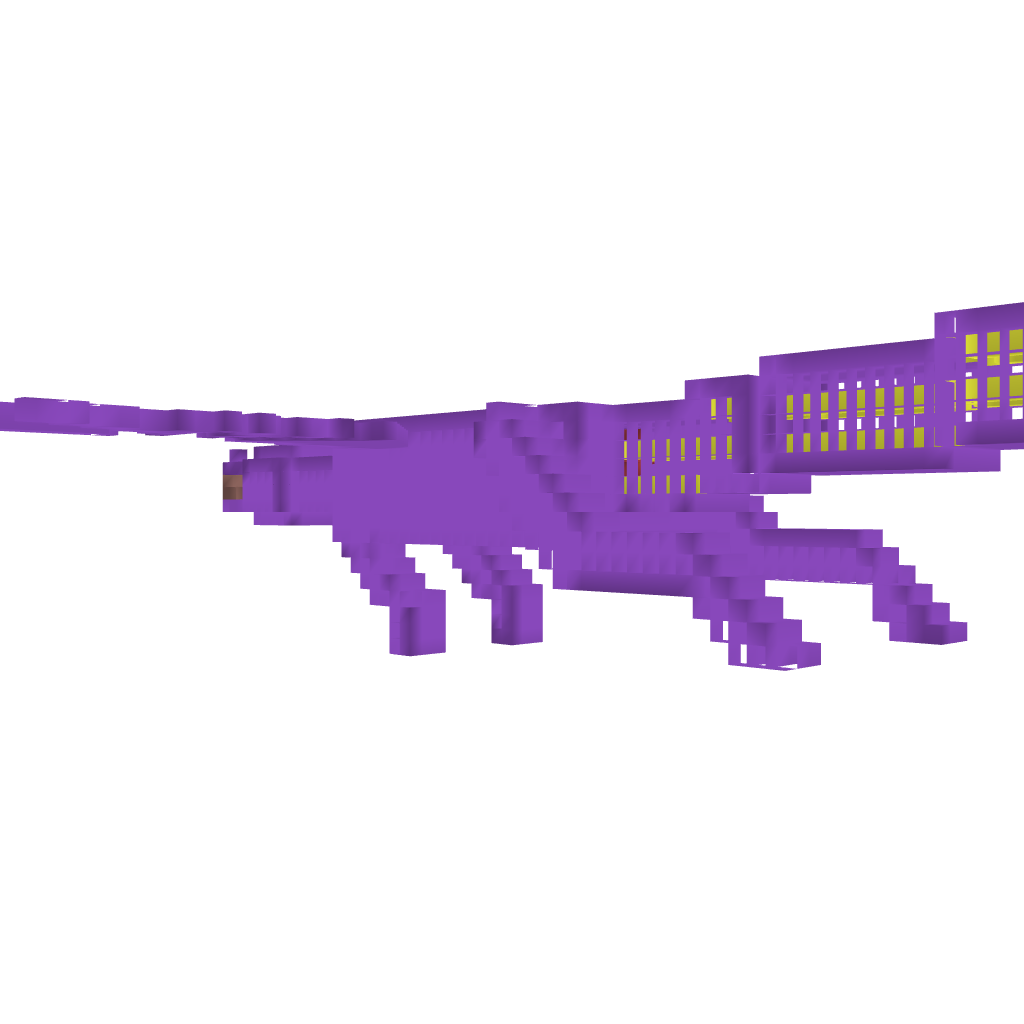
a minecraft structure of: Big Enderdragon Parkour good quality